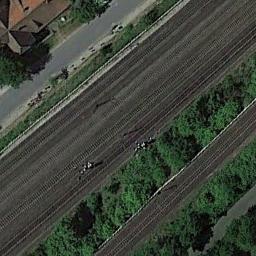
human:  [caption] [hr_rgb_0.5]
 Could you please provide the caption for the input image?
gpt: These railways go through the green belt .

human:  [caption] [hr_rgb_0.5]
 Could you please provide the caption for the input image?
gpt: There is a row of grey buildings on one side of the railway .

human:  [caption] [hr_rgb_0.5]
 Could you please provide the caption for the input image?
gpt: There are many trees beside the railway .

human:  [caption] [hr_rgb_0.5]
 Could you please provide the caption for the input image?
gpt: The railway is next to lines of trees .

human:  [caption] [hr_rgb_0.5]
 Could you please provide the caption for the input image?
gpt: There are some green bushes beside the railway .